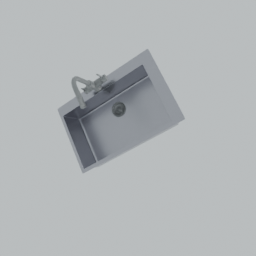
Label: appliances